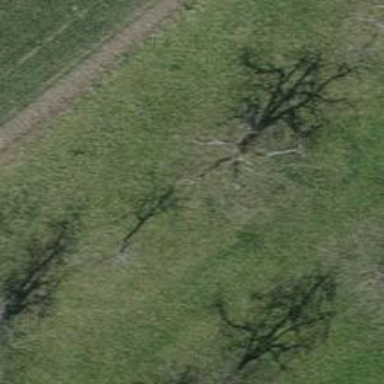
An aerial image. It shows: Agricultural area with broadleaved deciduous trees.